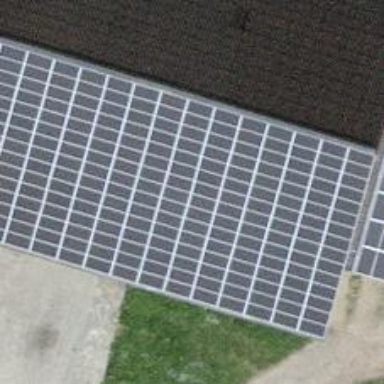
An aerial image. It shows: Solar power generator using photovoltaic panels.